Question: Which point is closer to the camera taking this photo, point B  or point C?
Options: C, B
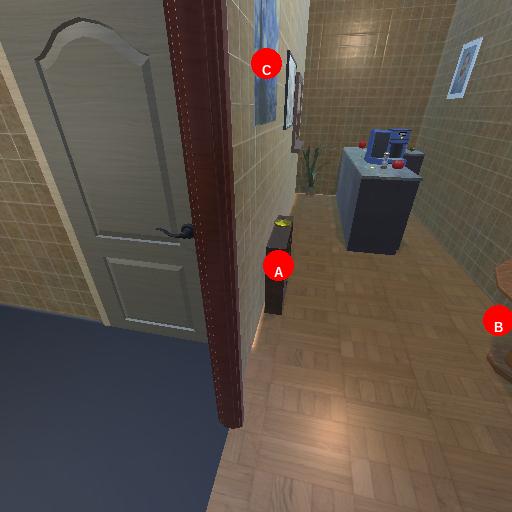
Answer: C